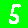
Digit: 5